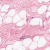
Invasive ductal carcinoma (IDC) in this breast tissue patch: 0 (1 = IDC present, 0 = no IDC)